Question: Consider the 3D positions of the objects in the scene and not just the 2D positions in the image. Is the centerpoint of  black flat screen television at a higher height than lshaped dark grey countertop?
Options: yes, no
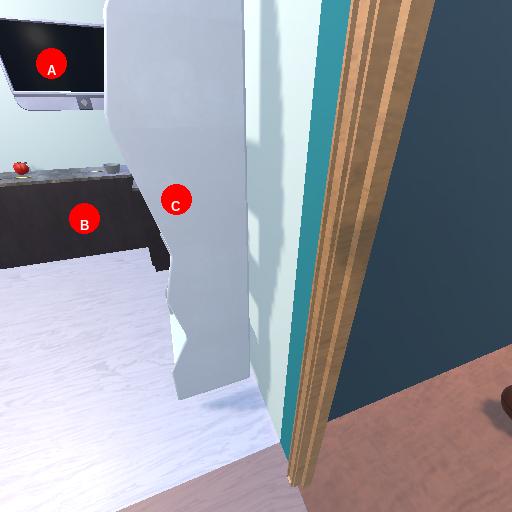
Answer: yes